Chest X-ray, PA view. Patient: 38 years old, sex M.
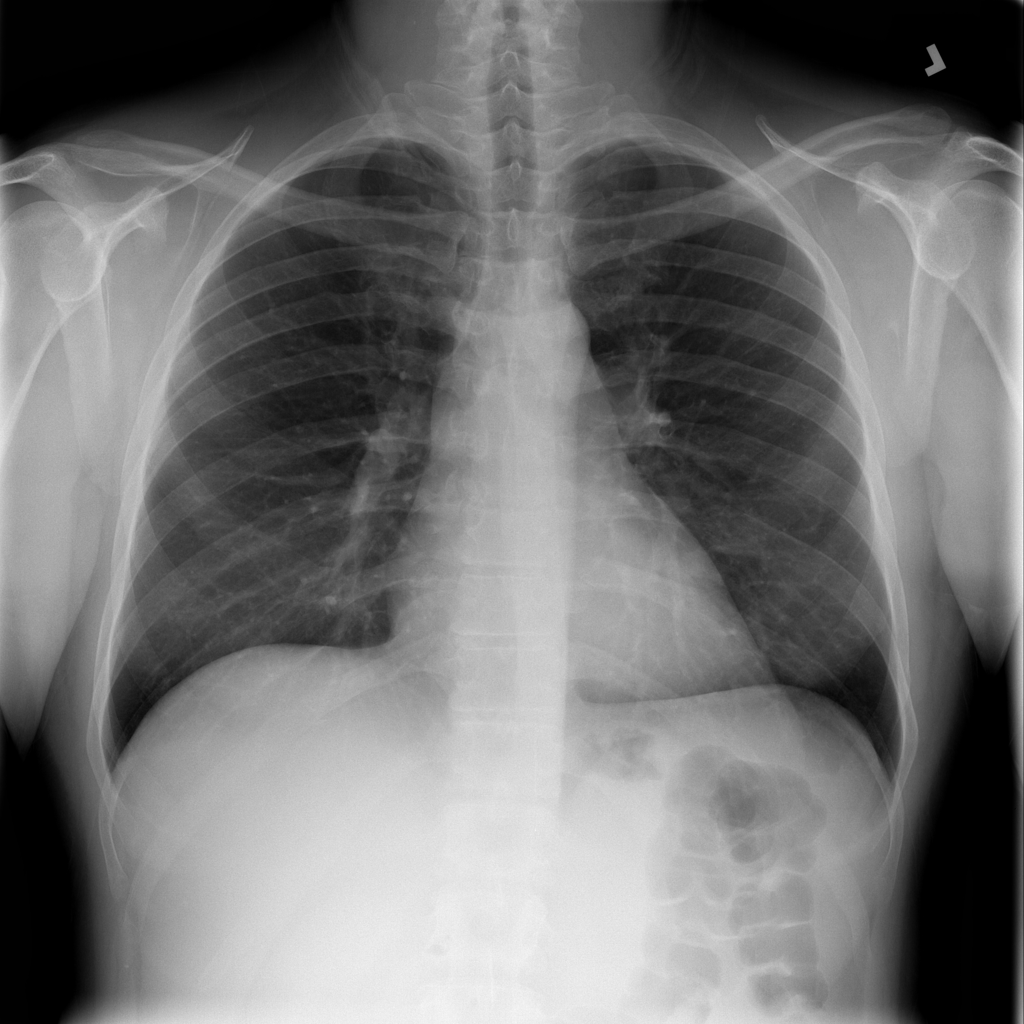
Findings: No Finding